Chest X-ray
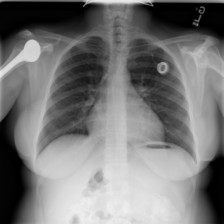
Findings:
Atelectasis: negative
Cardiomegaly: negative
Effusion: negative
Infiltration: negative
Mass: negative
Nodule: negative
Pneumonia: negative
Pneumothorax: negative
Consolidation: negative
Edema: negative
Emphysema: negative
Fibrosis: negative
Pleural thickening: negative
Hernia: negative